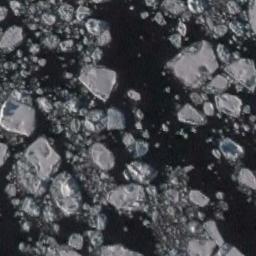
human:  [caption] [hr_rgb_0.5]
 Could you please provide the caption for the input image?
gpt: A lot of floating sea ice of different sizes and thickness gathers together .

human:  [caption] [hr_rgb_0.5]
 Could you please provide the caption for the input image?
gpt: There are many ice on the dark green sea .

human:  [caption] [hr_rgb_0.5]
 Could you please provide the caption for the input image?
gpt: Countless ice cubes of various sizes are tightly connected into a large piece floating on the deep blue sea and covering the sea .

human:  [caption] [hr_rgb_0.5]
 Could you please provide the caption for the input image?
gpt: There are sea ice of different sizes .

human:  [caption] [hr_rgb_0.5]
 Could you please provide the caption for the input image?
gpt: There are many pieces of sea ice .